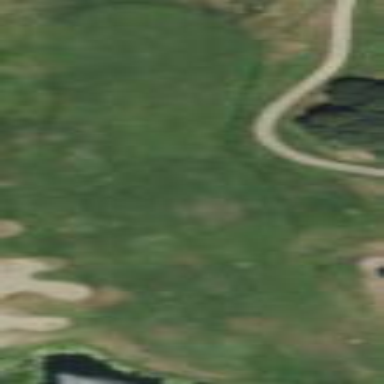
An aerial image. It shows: Golf fairway in the image.